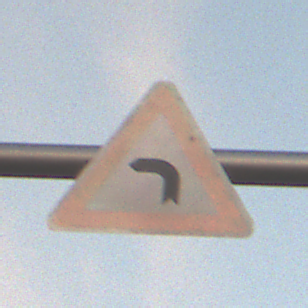
Verkehrszeichen: KurveLinks
Umgebung: Outdoor, Nature
Tageszeit: SunriseSunset
Wetter: PartlyCloudy
Licht: Natural
Jahreszeit: NotSpecified
Kontrast: LowContrast